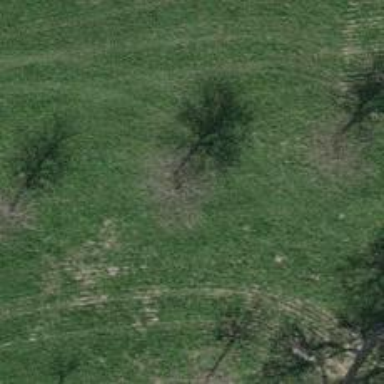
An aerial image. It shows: Single tag "natural: tree."